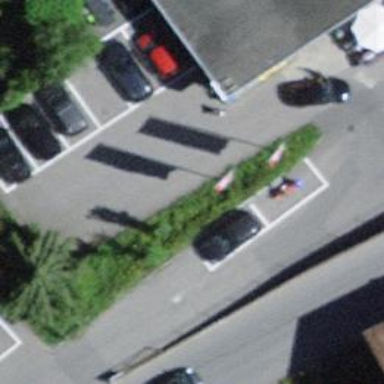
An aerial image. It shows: Parking area.